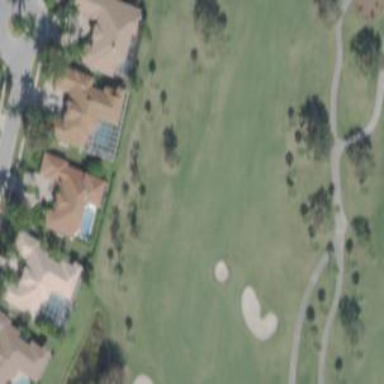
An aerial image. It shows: Golf fairway surrounded by grass.